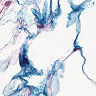
Metastatic tissue present: no